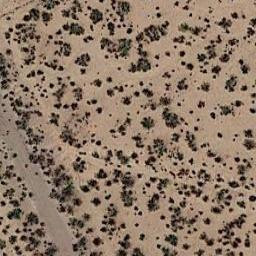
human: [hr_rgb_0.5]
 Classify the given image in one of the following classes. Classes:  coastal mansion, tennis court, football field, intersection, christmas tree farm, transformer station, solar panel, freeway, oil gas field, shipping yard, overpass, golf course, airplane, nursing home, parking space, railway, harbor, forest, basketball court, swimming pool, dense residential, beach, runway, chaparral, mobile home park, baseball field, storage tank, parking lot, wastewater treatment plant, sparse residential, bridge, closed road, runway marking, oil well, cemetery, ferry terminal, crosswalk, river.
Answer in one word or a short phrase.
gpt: chaparral